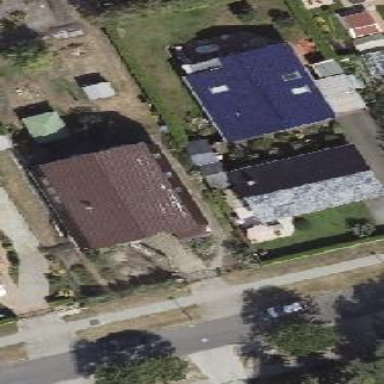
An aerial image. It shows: Detached building with gambrel roof design.